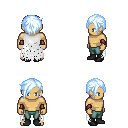
a pixel art fantasy rpg character, male body template, human, tanned skin, white tattered cape, teal pants, white cyan pixie cut hairstyle, leather bracers, black shoes, four views (front, back, left, right), 2x2 character sprite sheet, small pixel art, hard edges, no anti-aliasing